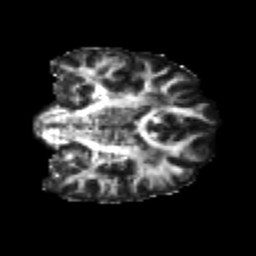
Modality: FA
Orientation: coronal
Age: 24
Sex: female
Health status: healthy
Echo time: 0.074 s